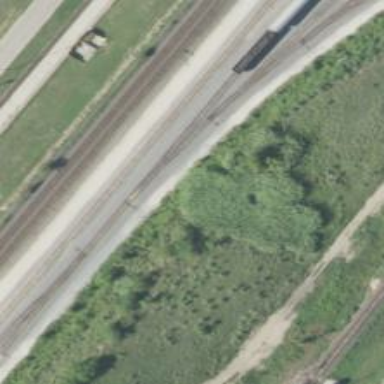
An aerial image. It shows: Railway yard in service.